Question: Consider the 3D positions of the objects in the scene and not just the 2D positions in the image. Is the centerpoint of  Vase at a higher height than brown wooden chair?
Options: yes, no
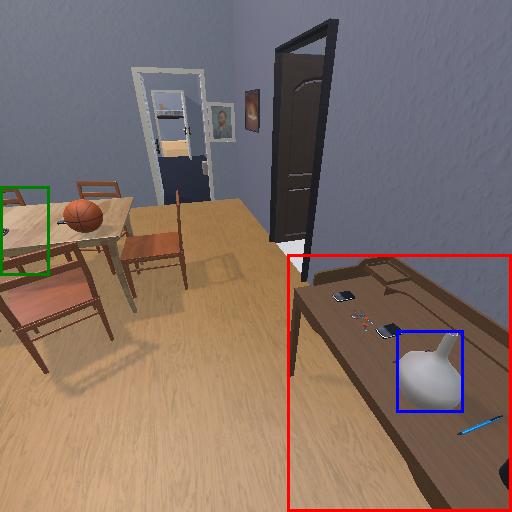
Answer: yes